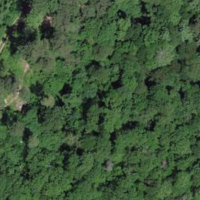
EUNIS habitat code: 41
Species observed at this site:
Polytrichum formosum